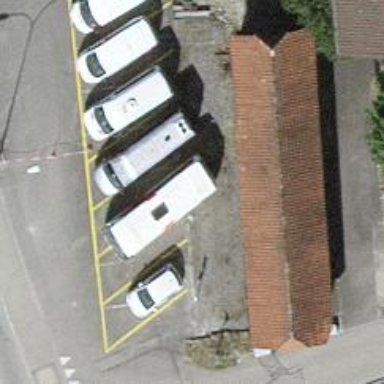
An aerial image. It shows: Car rental service.